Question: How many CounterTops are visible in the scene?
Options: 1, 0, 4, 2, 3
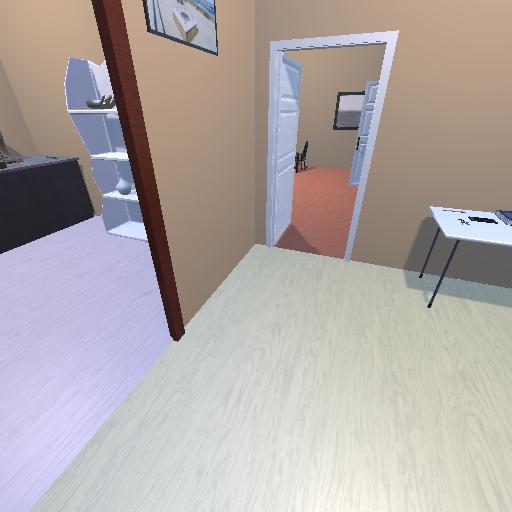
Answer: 1